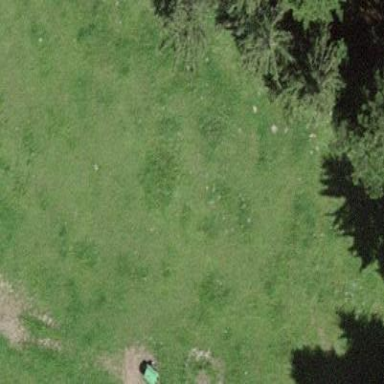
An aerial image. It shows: Beautiful meadow.